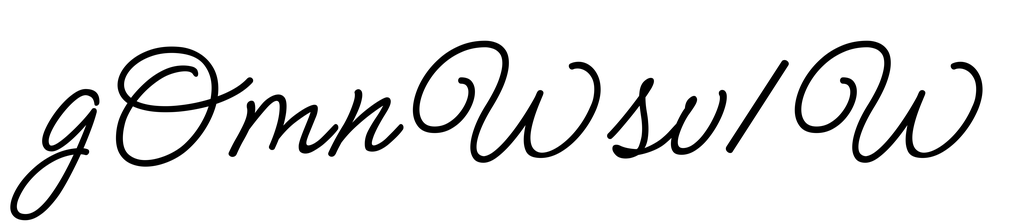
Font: MeowScript-Regular